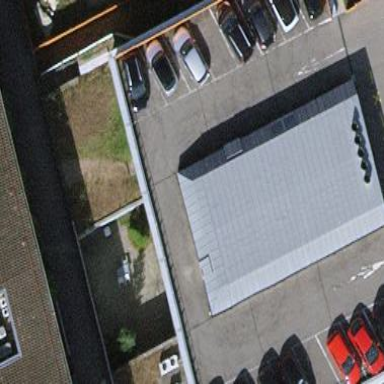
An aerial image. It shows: Hospital building.